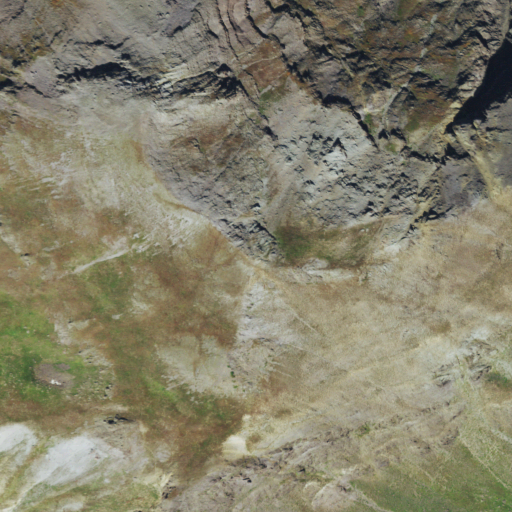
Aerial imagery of mountain in Colorado named Abrams Mountain containing grassland, barren land, evergreen forest, and shrub